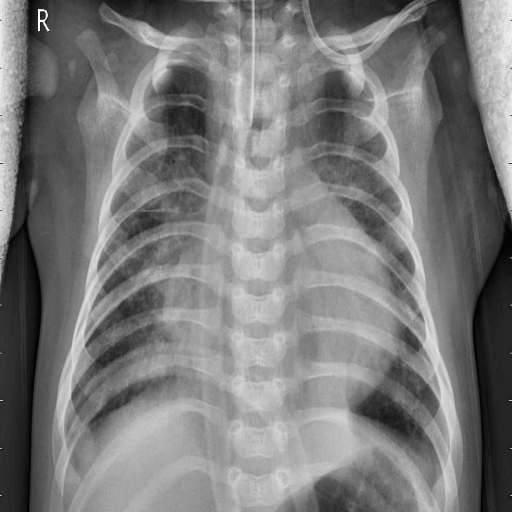
Finding: PNEUMONIA